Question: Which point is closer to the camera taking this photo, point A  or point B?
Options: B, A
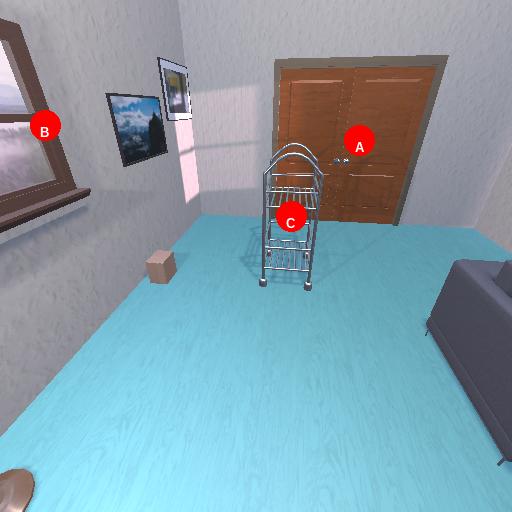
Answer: B